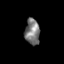
Tissue: skin
Cell type: Others
Senescence score: 0.6849
Nuclear area (px): 372
Mean DAPI intensity: 122.253